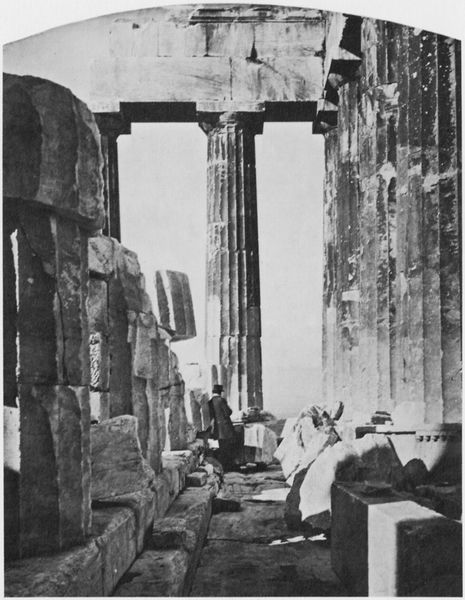
Titel: Im Parthenon in der Athener Akropolis
Künstler: William James Stillman
Schlagwörter: dunkel, felsen, gestein, himmel, mann, schatten, weiß, menschen, frau, grau, hell, hut, licht, marmor, rücken, schwarz, säule, säulen, ausblick, dach, weg, leute, zylinder, anzug, mensch, stein, steine, sonne, boden, mantel, zilinder, ansicht, bogen, italien, perspektive, süden, gehstock, fels, sonnenlicht, mauer, frack, symmetrie, durchgang, stufe, foto, fotografie, photographie, bögen, verfall, eingang, reste, ruine, antike, schwarzweiss, ruinen, architrav, inneres, kapitelle, kapitell, photo, gemäuer, kaputt, quader, mauern, antik, griechen, griechisch, griechenland, forscher, kanneluren, tempel, basis, block, tourist, fotographie, rillen, antique, römisch, athen, akropolis, parthenon, pierre, colonne, archäologie, säulenreihe, architecture, ausgrabung, luxor, trommeln, antiquité, tempelruine, überreste, zwilling, korridor, reliquien, unhang, verhältniss, temple, weuß, fouille, fto, bruchstücke, dorique, ionische säule, sdteine, sonnenlich, el, ölicht, grand, colone, archiologie, site